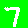
Digit: 7